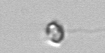
Label: flagellate